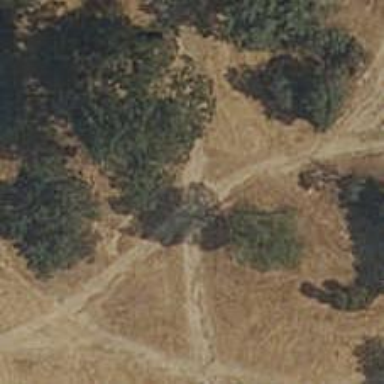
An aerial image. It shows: Dirt path.